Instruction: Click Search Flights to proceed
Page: home
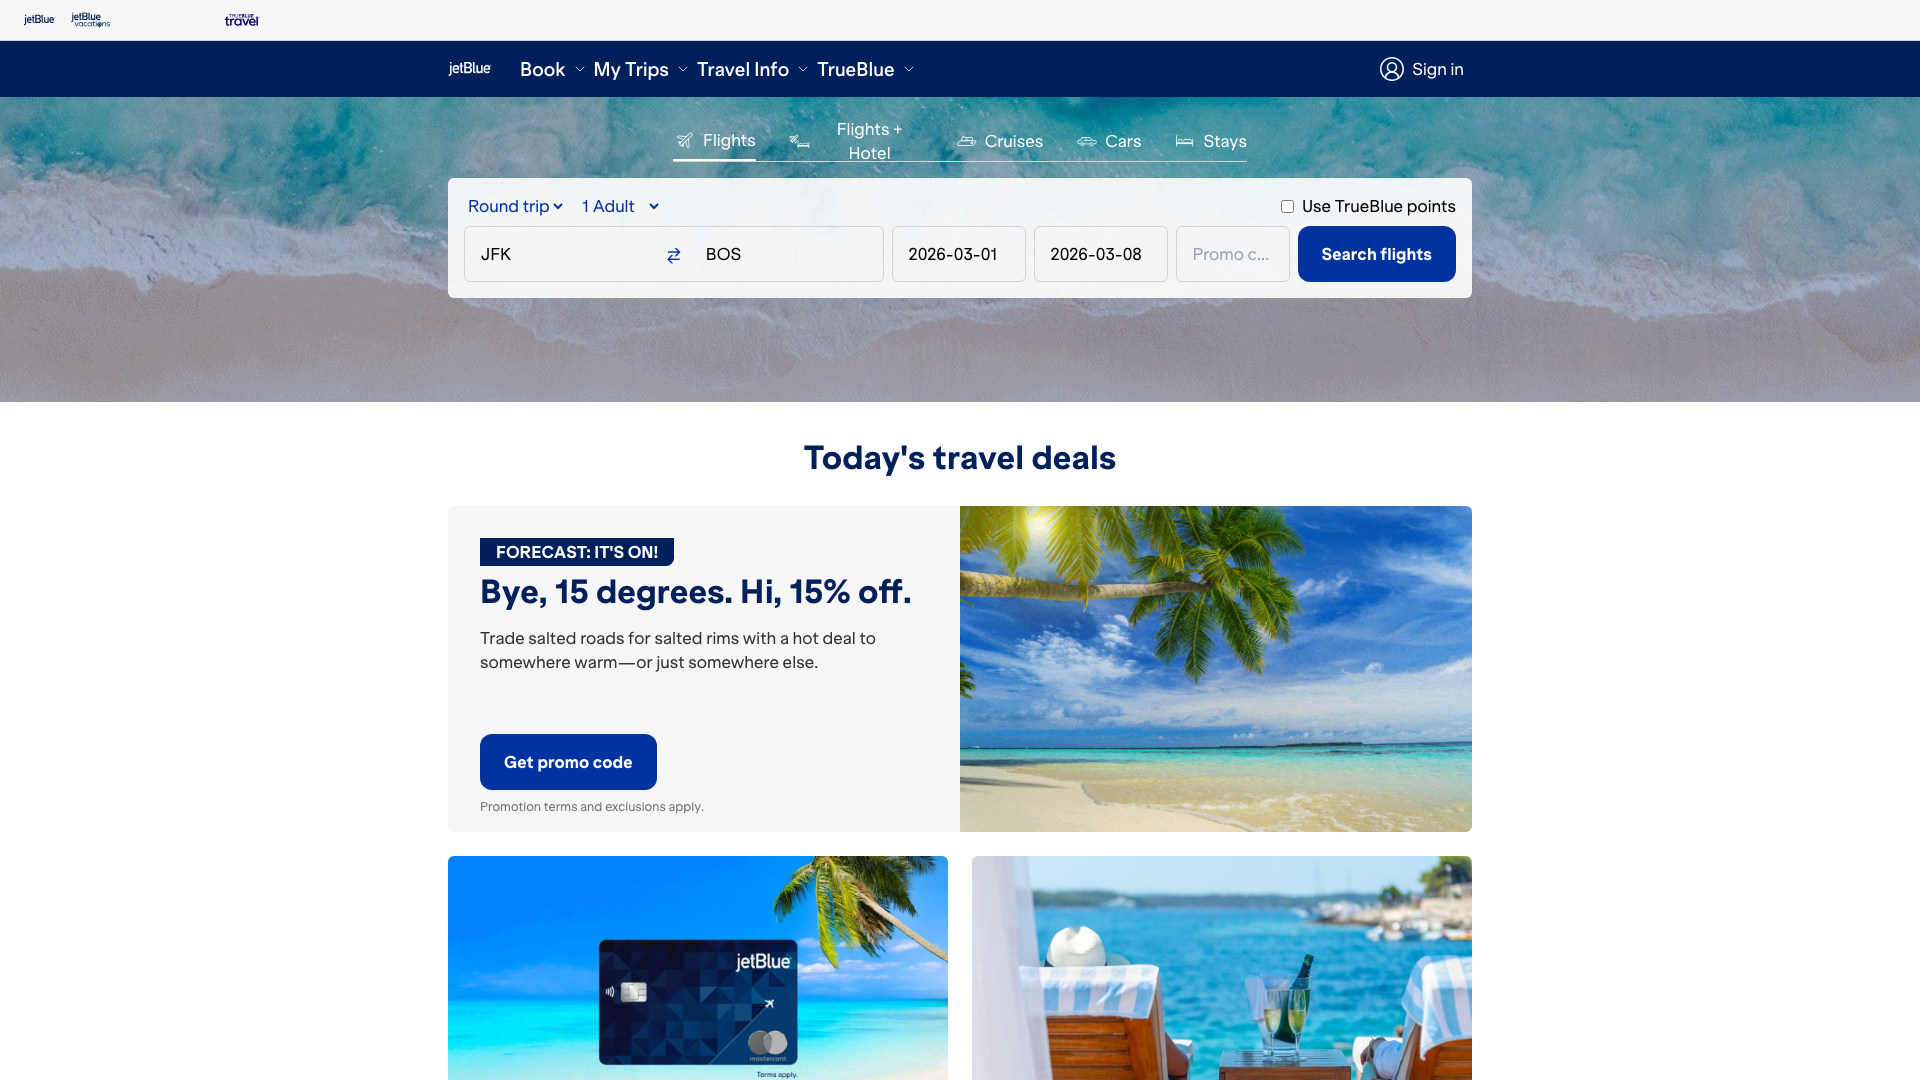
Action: click